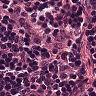
Metastatic tissue present: no